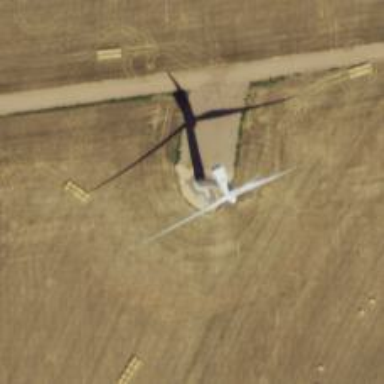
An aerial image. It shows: Wind generator using horizontal axis wind turbines.